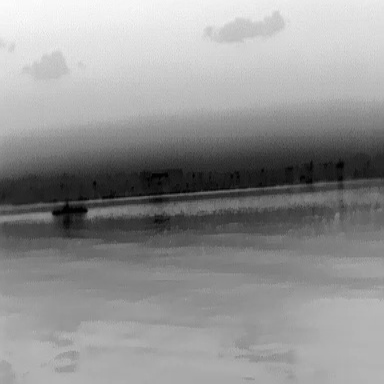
There is a warship in the infrared image.